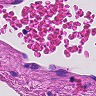
Metastatic tissue present: no